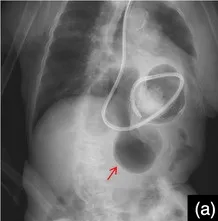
Fluoroscopic and esophagogastroduodenoscopic findings on initial admission (a) This fluoroscopic image shows the incarceration of a part of the gastric body into the abdominal cavity. The red arrow shows the incarceration of a part of the gastric body into the abdominal cavity.
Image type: radiology (x_ray)